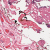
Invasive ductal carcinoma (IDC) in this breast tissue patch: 0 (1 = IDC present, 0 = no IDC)